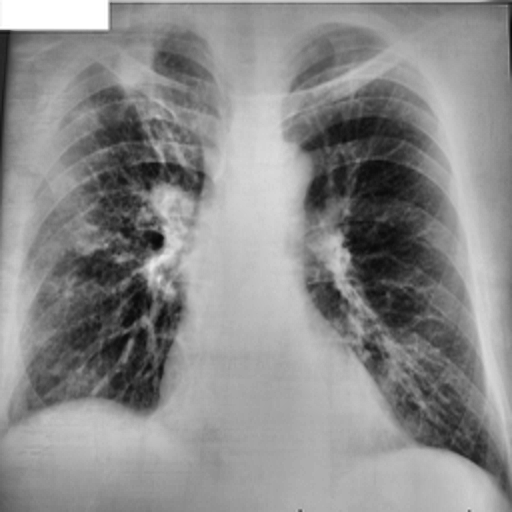
Finding: TUBERCULOSIS